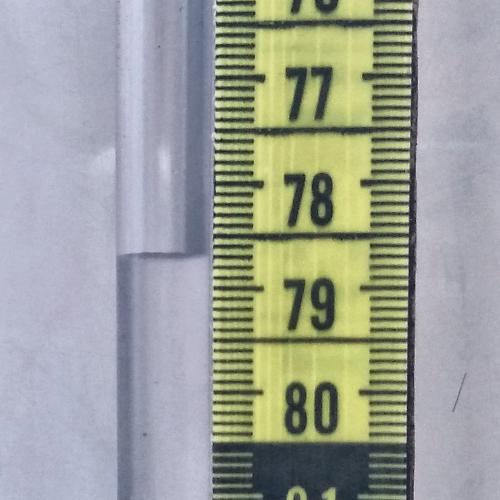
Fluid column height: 78.7 cm